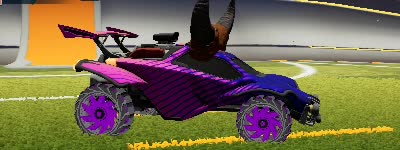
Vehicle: octane